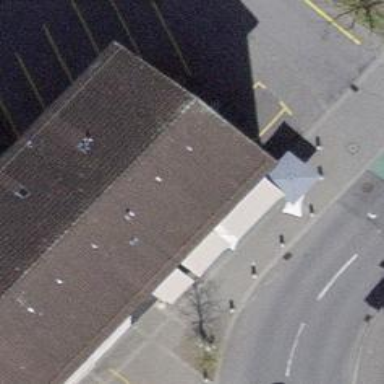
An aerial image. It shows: Convenience shop.